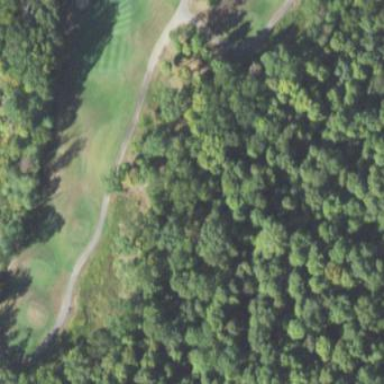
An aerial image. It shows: Rough area on grassy golf course.